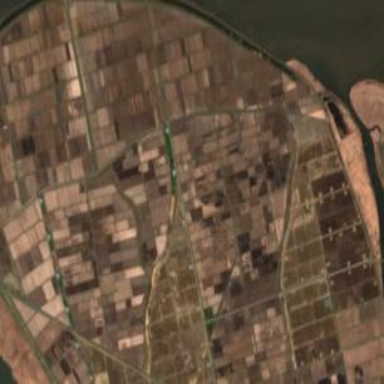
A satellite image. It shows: Farmland with rice crops producing rice.